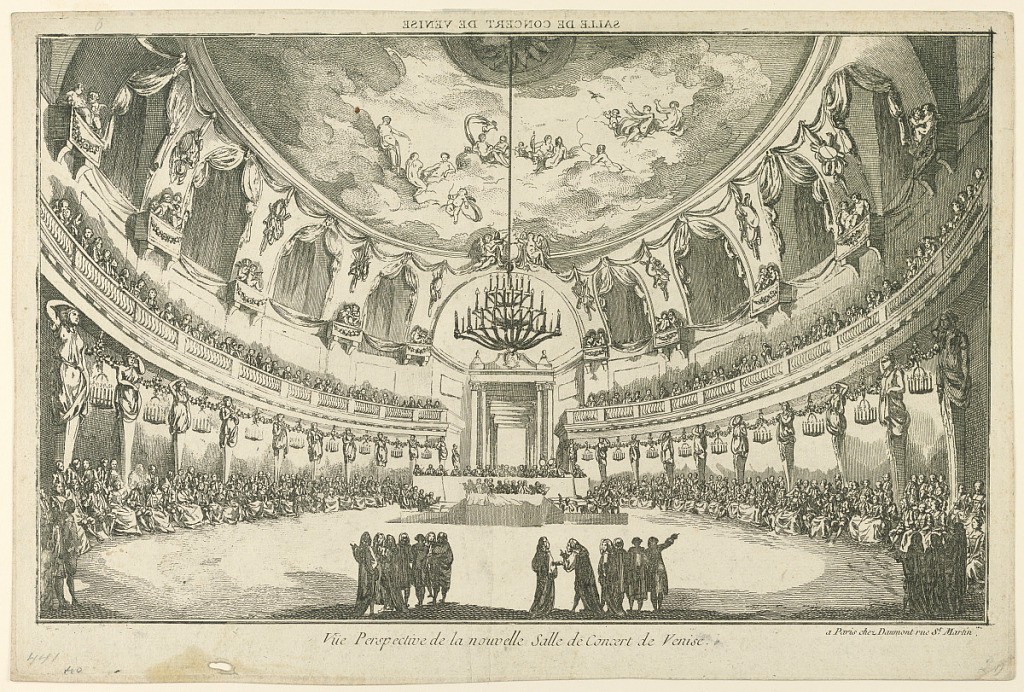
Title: Interior of the New Concert Hall, Venice
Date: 1760–1790
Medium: Etching on paper
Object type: Print
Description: Horizontal rectangle. View into a circular hall with a cupola, at right. A concert is going on. The public sits in the ground floor and upon a gallery along the walls. Some men are standing in the foreground. Caption above, inverse: "SALLE DE CONCERT DE VENISE"; below at right: "a Paris chez Daumont Rue St. Martin".